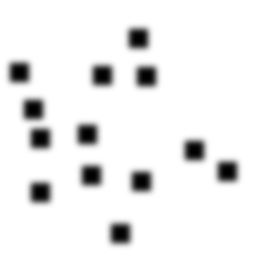
Squares: 13
Triangles: 0
Stars: 0
Total shapes: 13